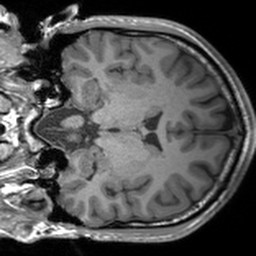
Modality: T1w
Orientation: coronal
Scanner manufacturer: siemens
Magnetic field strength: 3 T
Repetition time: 1.54 s
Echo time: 0.00234 s